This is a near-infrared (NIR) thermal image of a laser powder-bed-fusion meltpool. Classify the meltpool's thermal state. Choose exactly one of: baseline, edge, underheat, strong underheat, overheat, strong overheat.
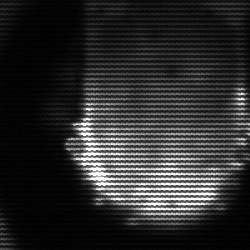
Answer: baseline